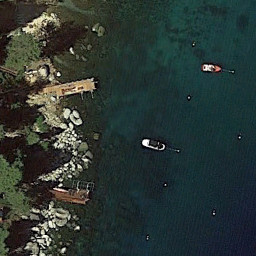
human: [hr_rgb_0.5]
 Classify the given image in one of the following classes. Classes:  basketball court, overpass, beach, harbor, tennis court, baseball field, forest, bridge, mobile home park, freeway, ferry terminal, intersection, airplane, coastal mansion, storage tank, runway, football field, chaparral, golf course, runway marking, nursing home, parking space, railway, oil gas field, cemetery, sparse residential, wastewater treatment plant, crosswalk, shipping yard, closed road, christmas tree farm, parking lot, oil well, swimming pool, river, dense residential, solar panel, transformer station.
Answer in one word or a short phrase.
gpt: ferry terminal